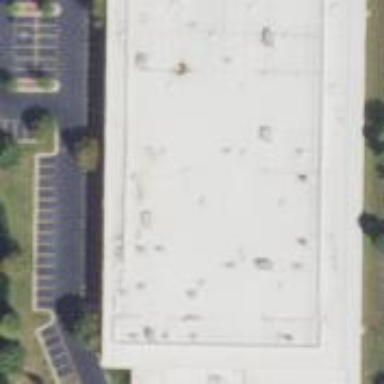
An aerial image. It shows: Commercial building.